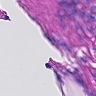
Metastatic tissue present: yes